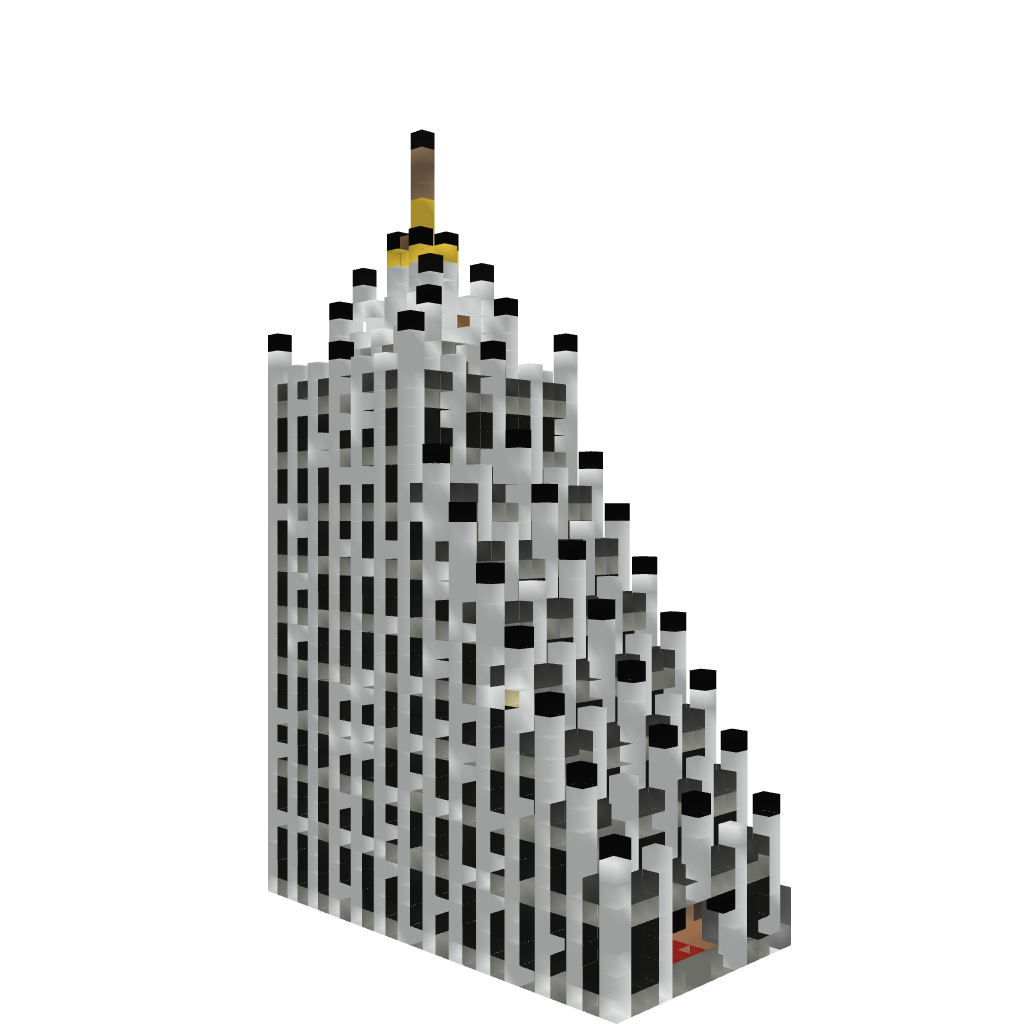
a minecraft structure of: The Majestic Hotel